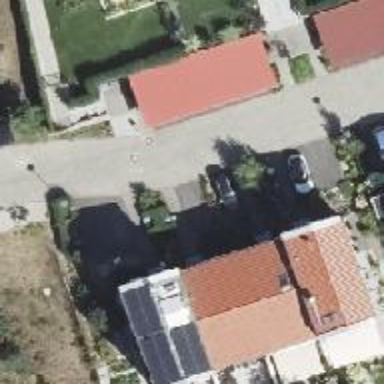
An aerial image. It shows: Residential road.